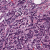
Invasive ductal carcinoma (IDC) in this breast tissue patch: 1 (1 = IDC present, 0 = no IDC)